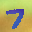
Label: 7